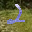
Label: 2